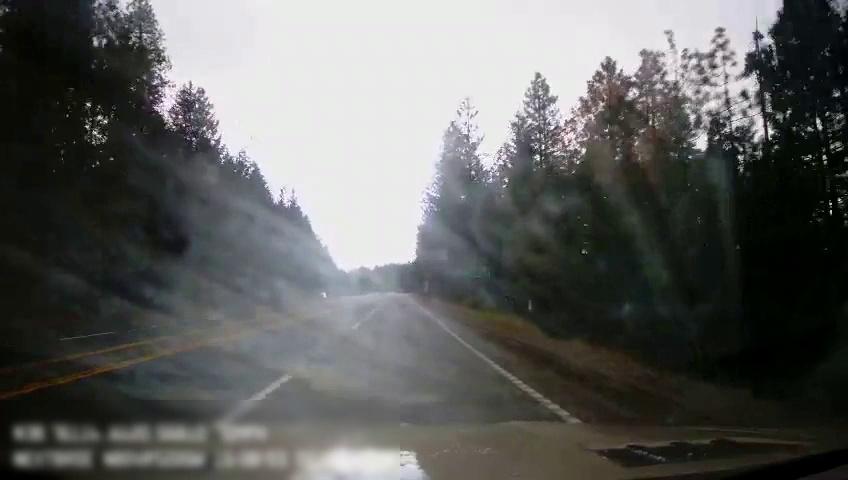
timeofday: Day
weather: Cloudy
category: Drivable Space
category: Lanes | Current Lane
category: Lanes | Current Lane
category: Lanes | Alternate Lane